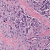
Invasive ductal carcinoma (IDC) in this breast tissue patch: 1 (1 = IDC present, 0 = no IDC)